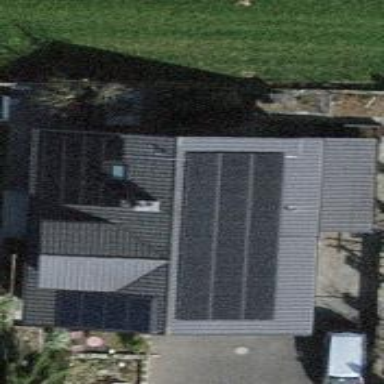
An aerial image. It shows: Solar power generator.